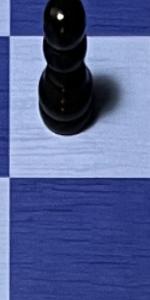
Label: Empty